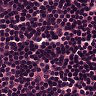
Metastatic tissue present: no